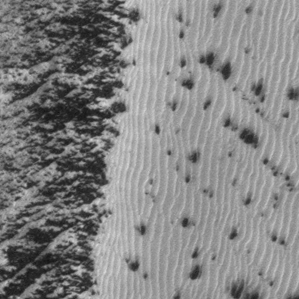
Label: frost